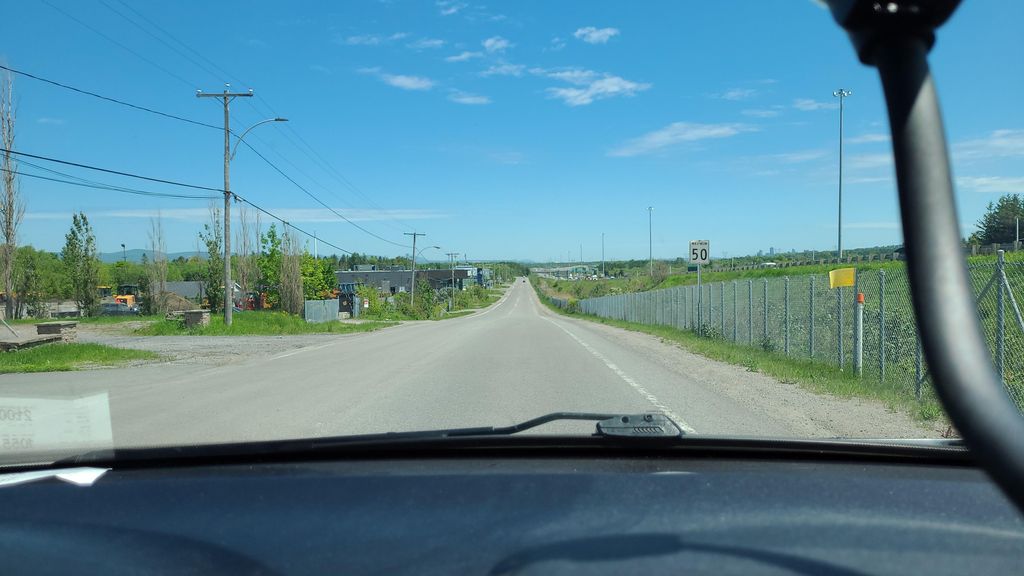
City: quebec_city